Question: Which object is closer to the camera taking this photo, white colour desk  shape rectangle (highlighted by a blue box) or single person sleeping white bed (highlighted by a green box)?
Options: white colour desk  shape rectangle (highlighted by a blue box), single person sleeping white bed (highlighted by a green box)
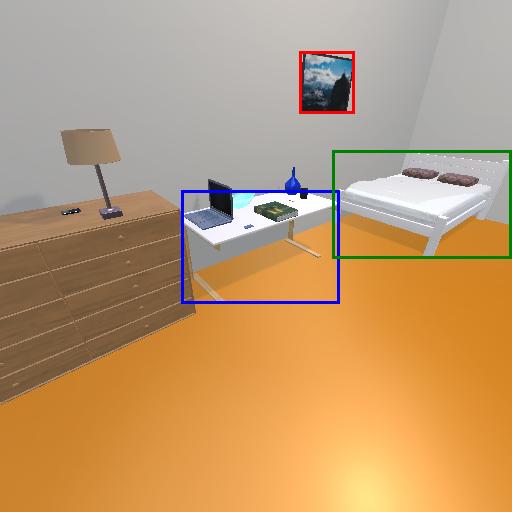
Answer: white colour desk  shape rectangle (highlighted by a blue box)